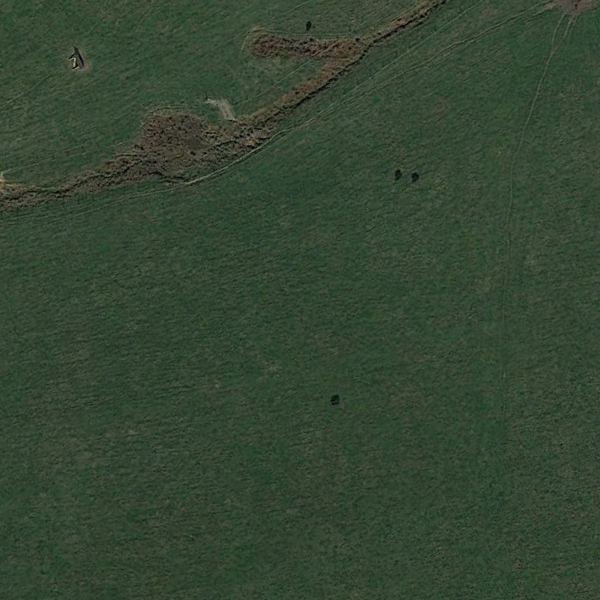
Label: Meadow